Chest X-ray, PA view. Patient: 45 years old, sex F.
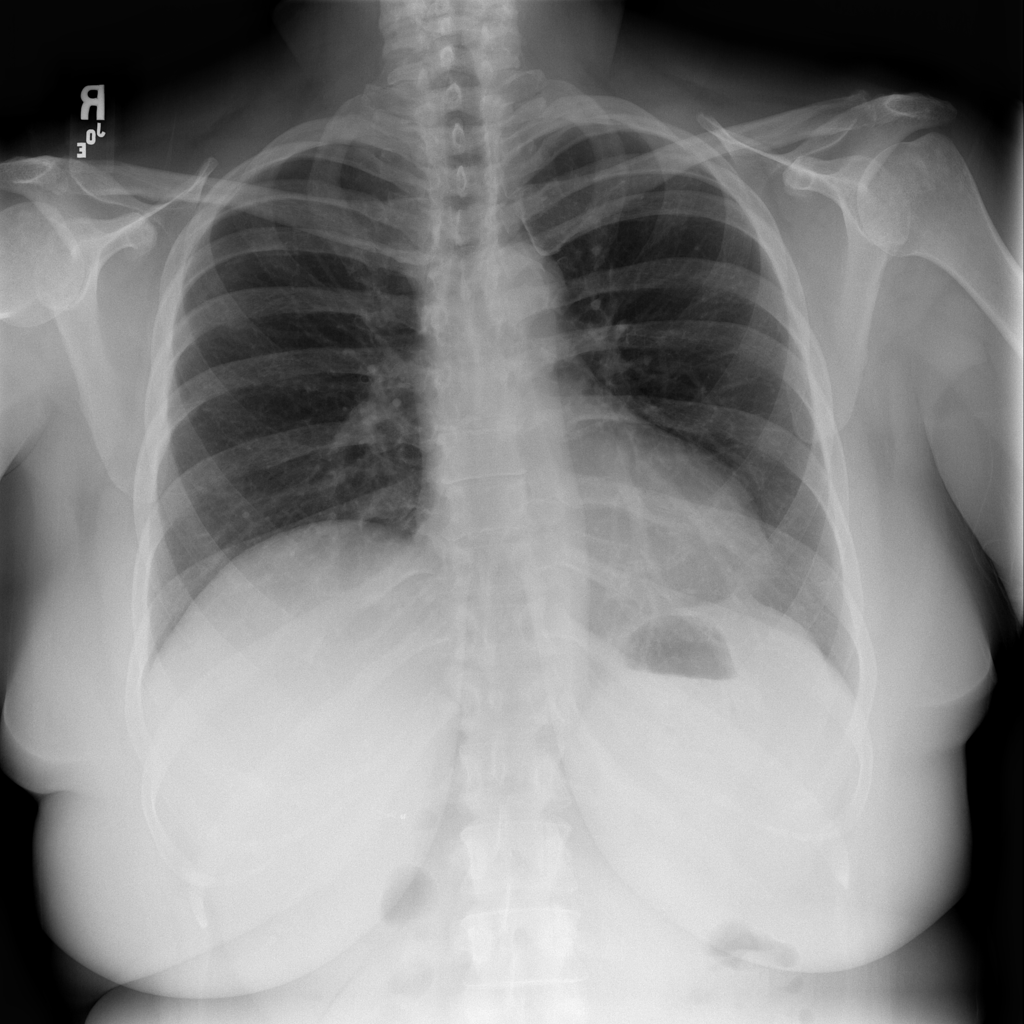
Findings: No Finding